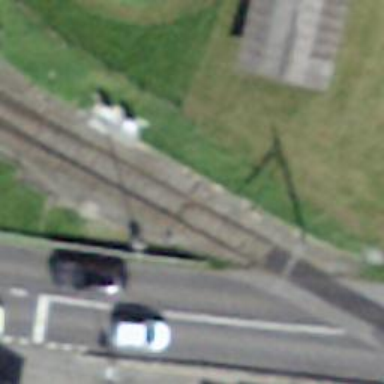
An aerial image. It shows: Railway switch.